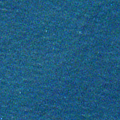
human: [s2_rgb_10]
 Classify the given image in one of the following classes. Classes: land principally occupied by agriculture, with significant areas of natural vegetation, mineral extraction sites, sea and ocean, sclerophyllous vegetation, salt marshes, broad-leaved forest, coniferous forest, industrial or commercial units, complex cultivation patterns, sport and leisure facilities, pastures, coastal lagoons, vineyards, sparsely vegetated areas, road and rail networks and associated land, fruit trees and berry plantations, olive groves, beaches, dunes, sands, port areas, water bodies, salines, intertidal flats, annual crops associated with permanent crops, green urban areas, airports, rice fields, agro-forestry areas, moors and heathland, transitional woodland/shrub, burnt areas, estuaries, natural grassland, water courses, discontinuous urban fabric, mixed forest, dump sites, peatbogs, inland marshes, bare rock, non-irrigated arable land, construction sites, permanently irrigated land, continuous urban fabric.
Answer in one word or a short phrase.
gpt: sea and ocean